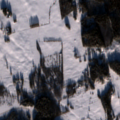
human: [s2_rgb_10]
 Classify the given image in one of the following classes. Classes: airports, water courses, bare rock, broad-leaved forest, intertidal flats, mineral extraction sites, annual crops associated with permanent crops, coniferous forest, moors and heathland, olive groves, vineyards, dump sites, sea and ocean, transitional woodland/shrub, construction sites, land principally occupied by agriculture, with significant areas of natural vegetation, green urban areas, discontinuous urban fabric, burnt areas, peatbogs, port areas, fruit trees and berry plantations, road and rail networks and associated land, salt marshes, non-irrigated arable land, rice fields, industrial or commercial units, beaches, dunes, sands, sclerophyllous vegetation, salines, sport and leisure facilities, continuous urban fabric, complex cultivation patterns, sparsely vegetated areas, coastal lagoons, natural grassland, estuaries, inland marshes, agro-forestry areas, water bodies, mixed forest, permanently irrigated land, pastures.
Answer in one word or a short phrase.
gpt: non-irrigated arable land, land principally occupied by agriculture, with significant areas of natural vegetation, mixed forest